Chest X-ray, AP view. Patient: 52 years old, sex M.
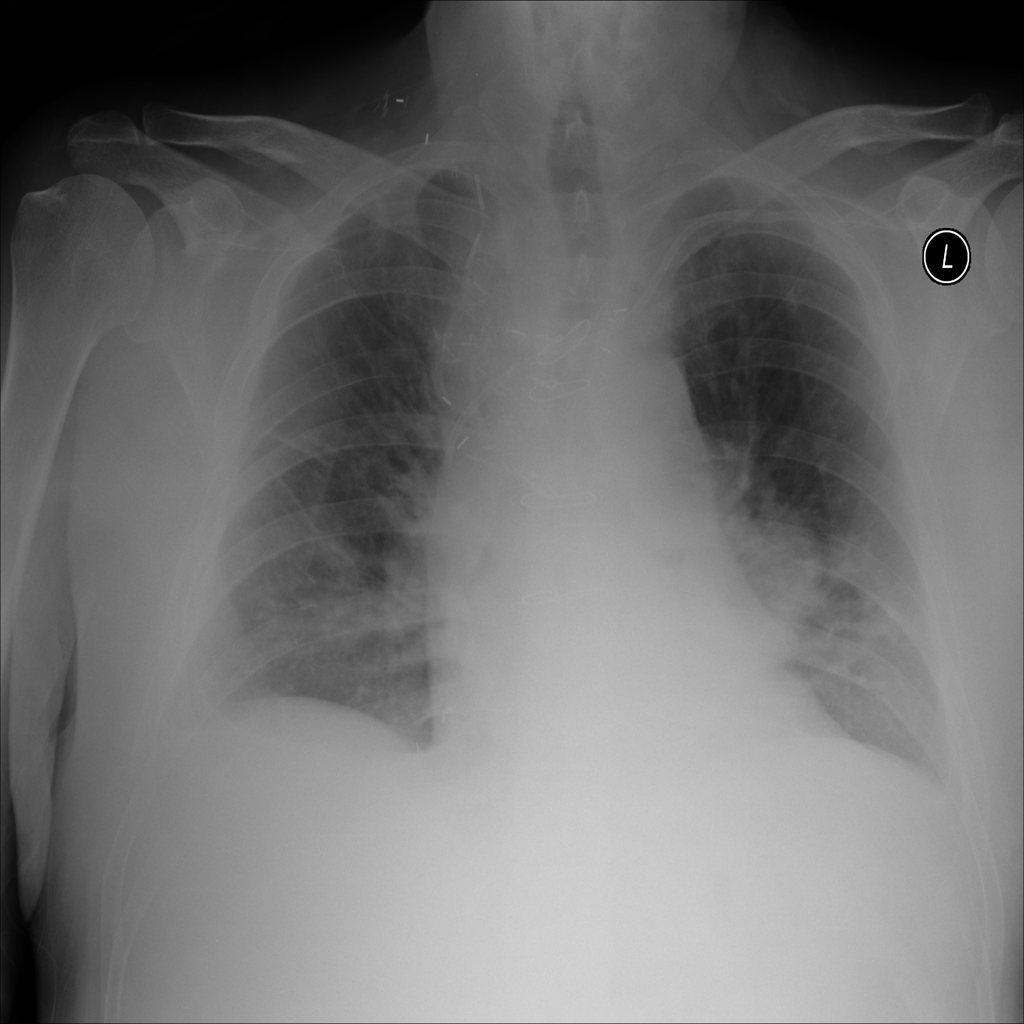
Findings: Infiltration, Nodule